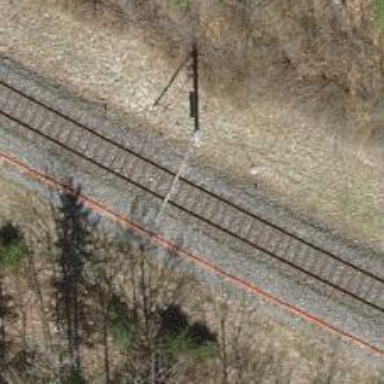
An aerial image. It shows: Single railway track with electrified contact line.